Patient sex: F
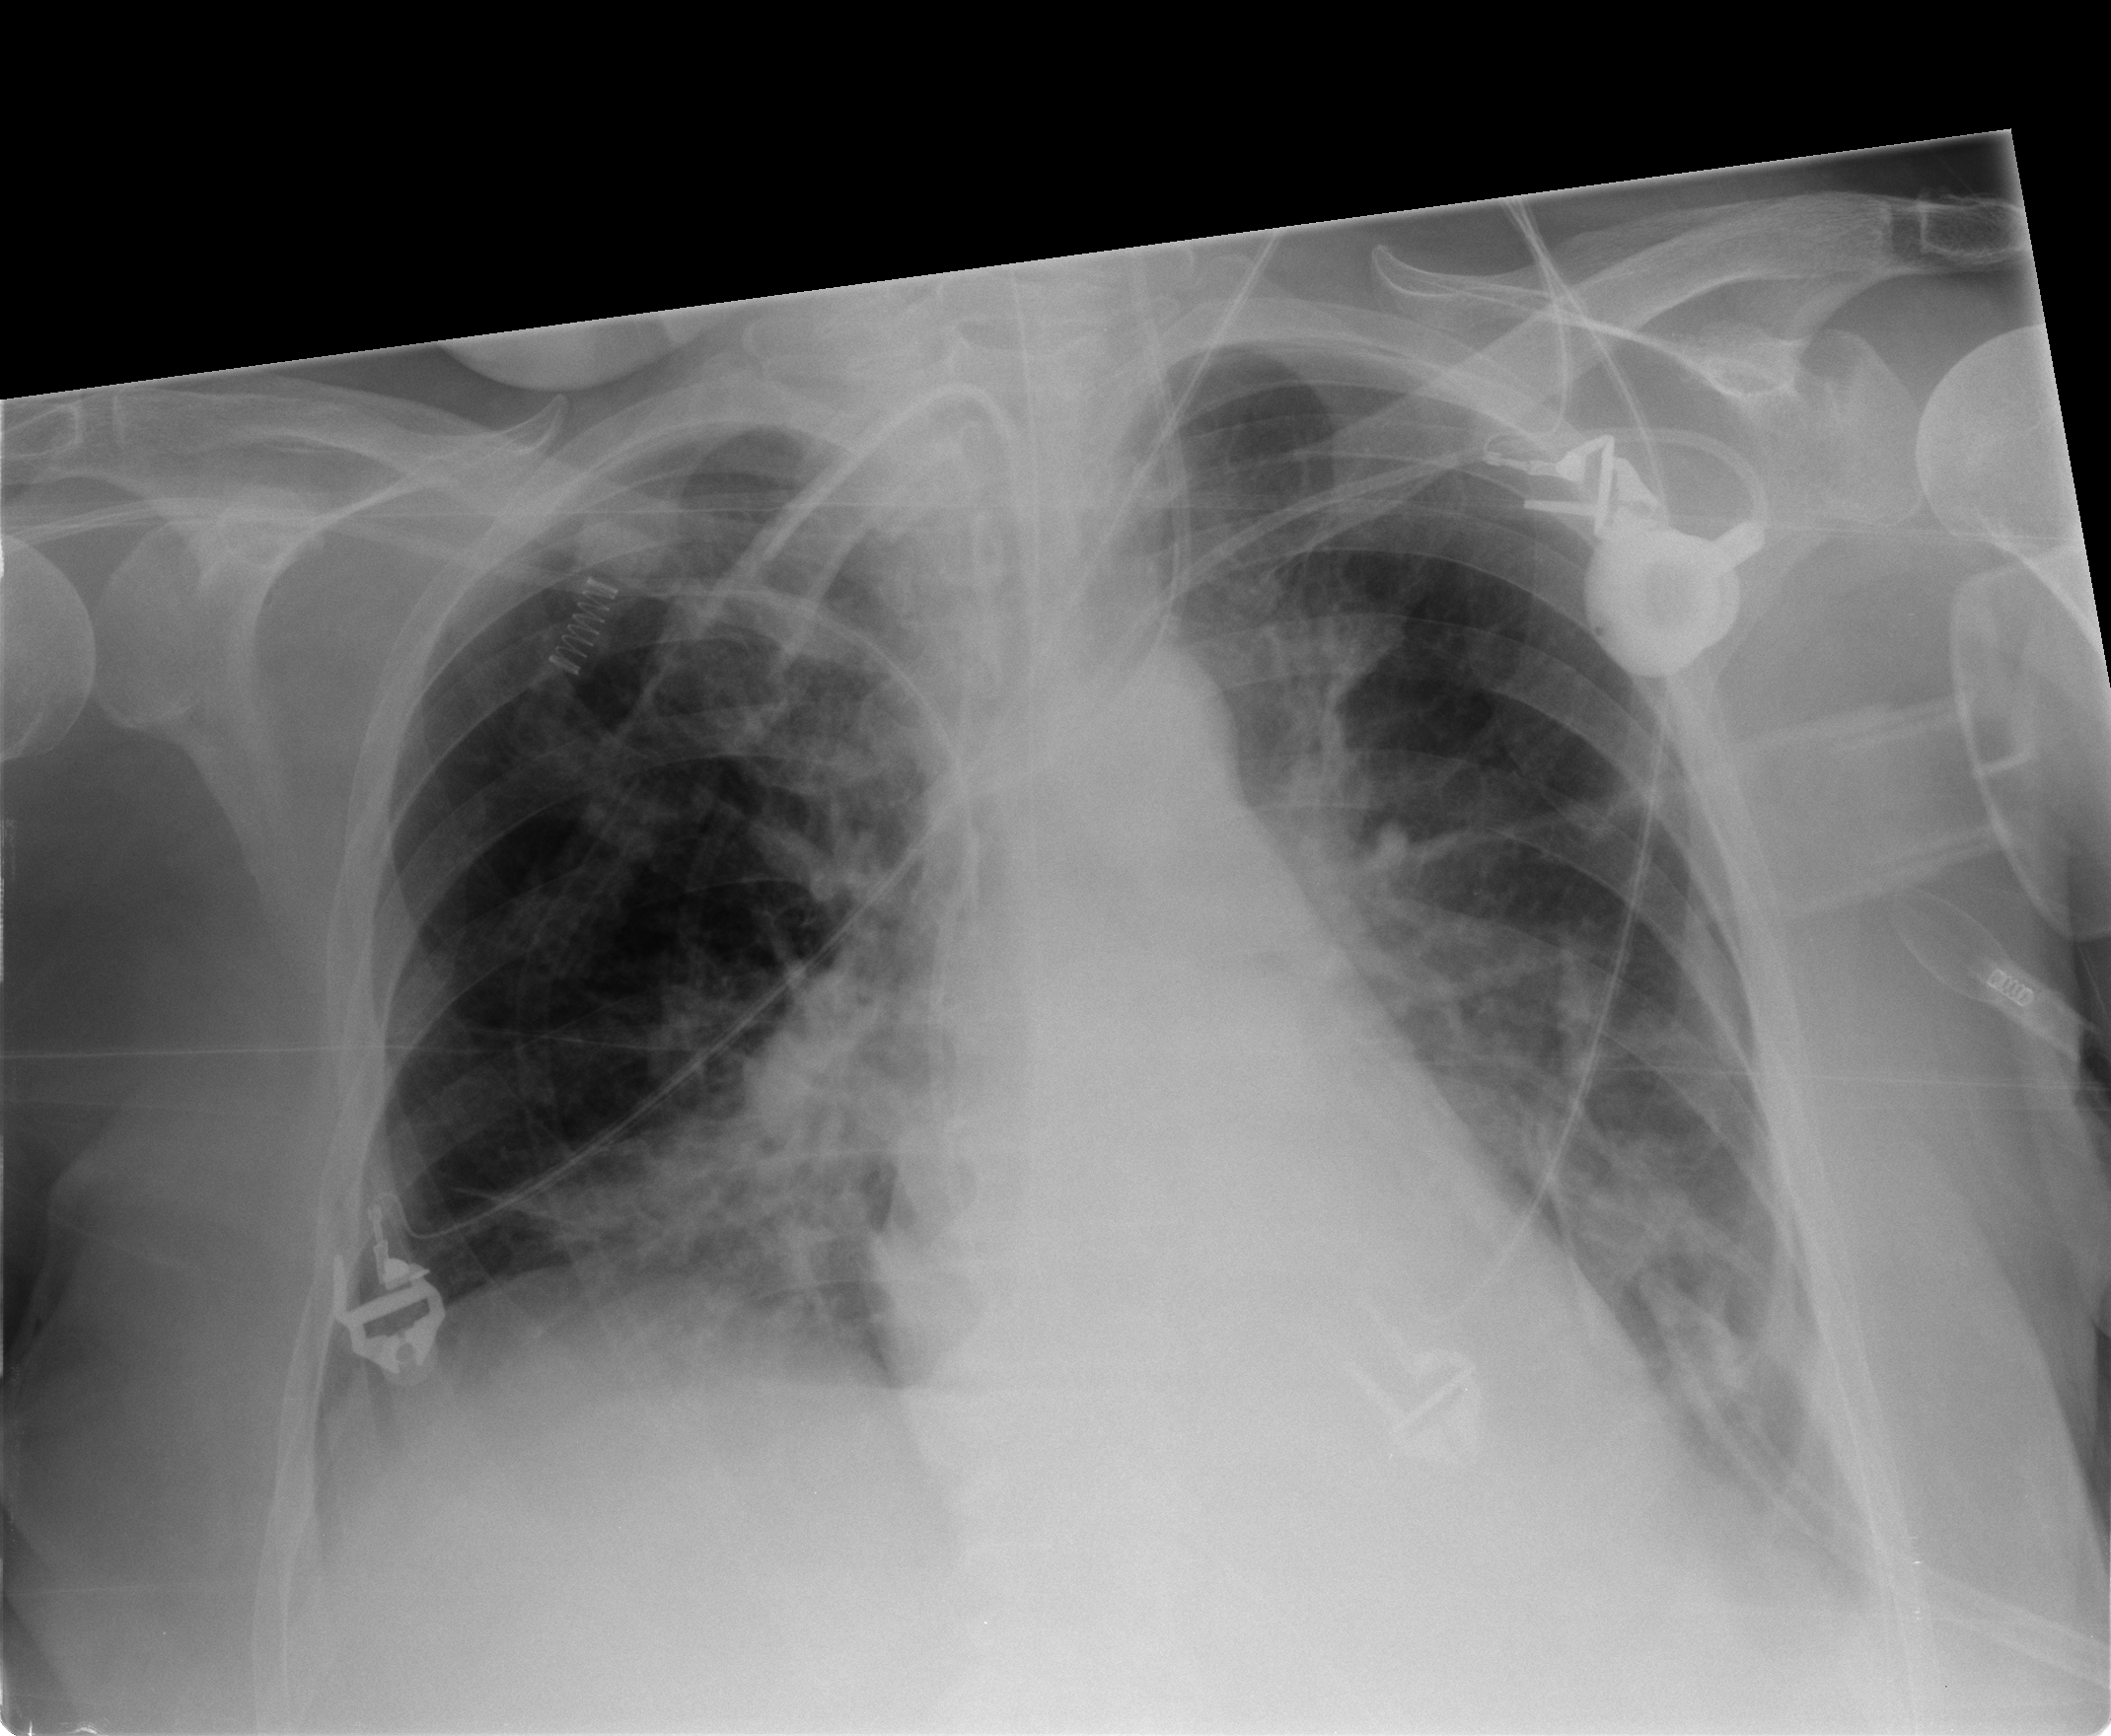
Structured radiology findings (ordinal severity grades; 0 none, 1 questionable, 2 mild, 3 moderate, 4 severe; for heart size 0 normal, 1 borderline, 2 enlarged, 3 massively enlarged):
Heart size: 0
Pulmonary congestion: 2
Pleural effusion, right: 0
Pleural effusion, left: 2
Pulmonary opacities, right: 2
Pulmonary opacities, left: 2
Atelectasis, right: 2
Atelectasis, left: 2